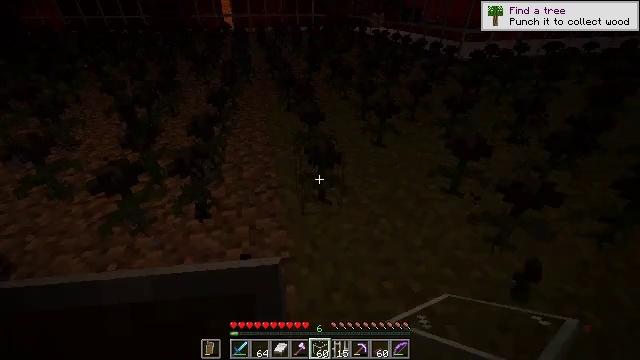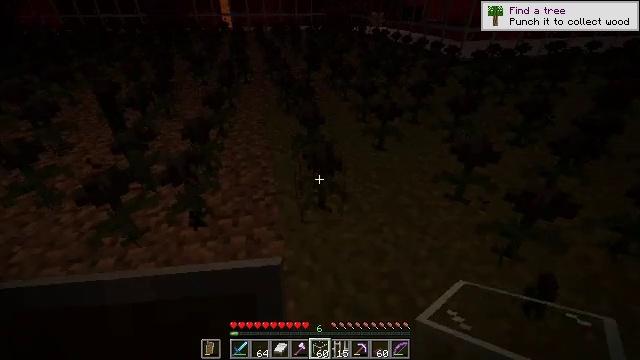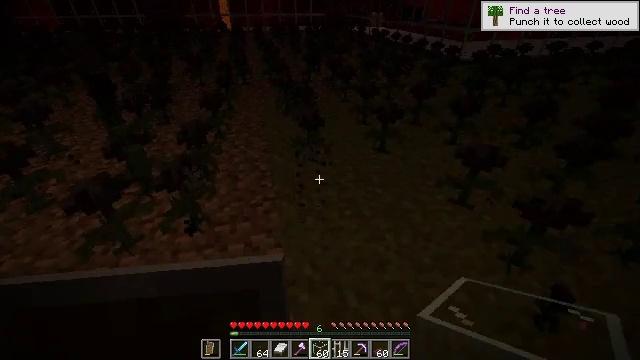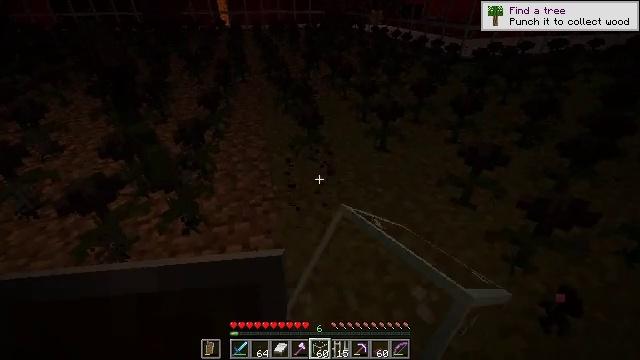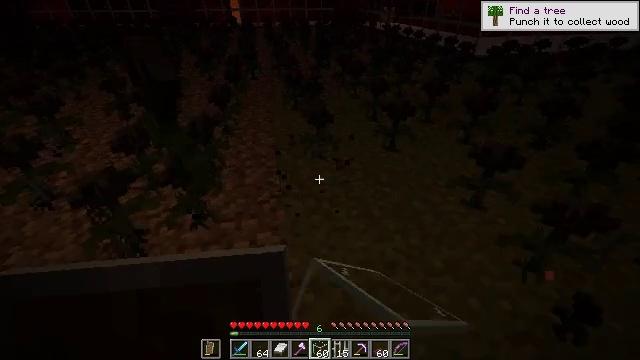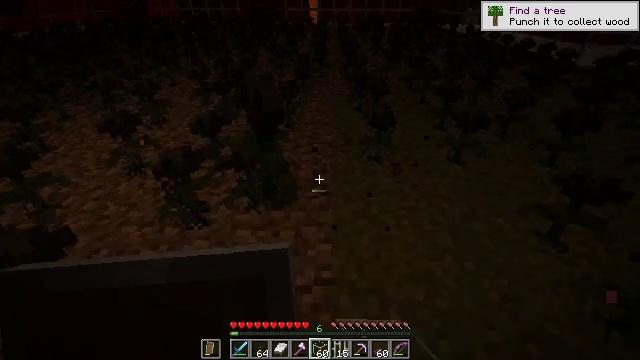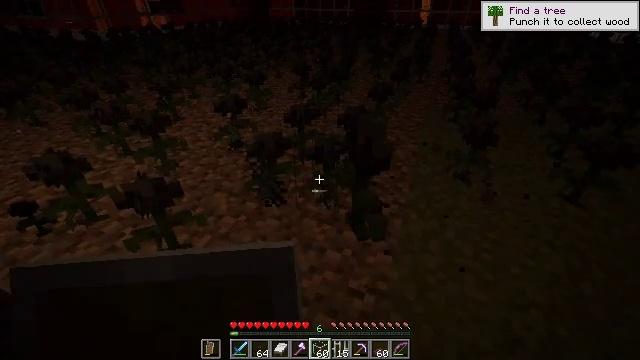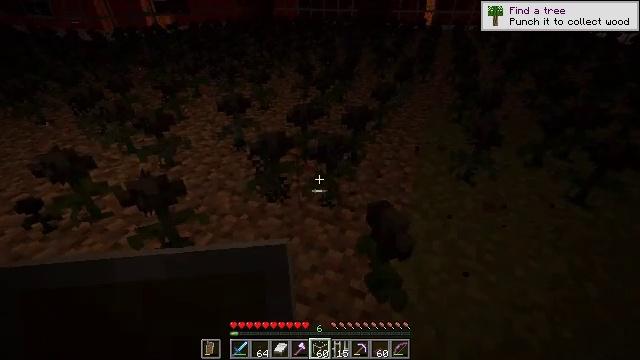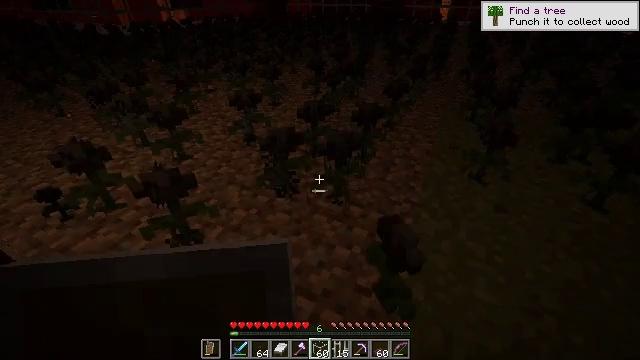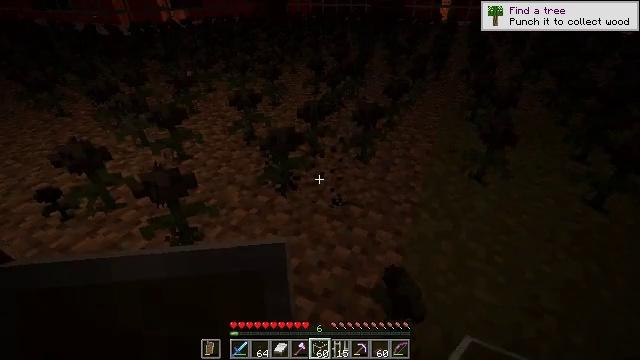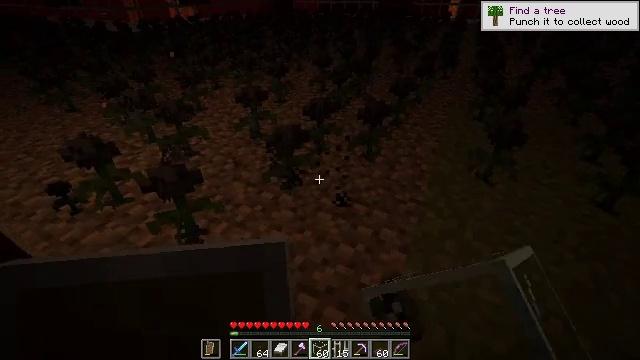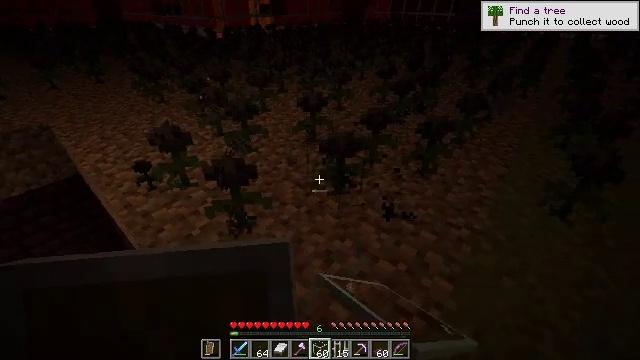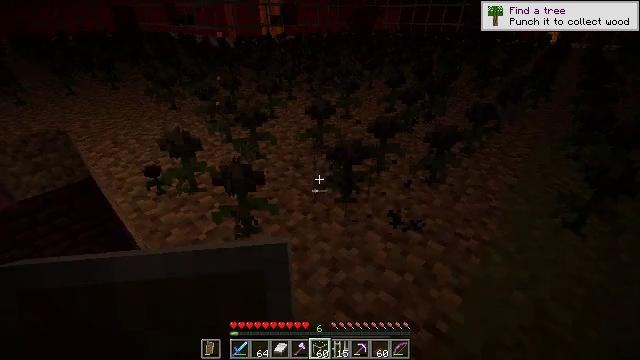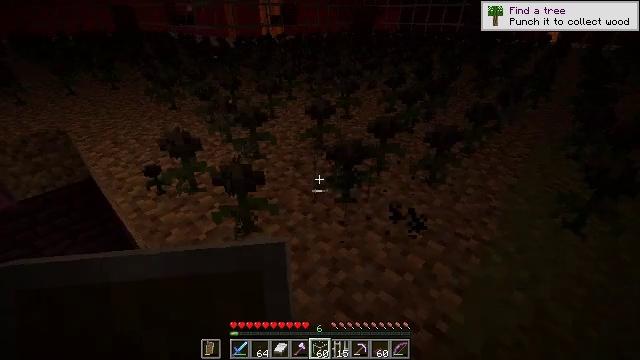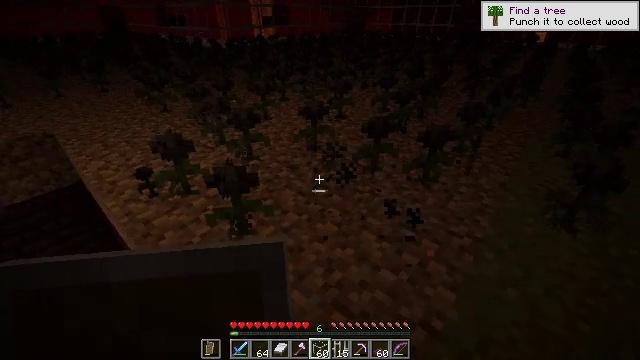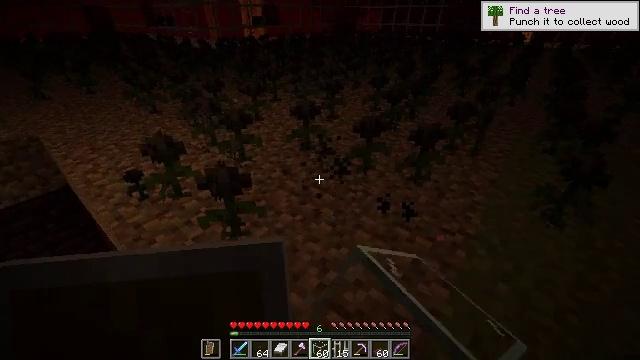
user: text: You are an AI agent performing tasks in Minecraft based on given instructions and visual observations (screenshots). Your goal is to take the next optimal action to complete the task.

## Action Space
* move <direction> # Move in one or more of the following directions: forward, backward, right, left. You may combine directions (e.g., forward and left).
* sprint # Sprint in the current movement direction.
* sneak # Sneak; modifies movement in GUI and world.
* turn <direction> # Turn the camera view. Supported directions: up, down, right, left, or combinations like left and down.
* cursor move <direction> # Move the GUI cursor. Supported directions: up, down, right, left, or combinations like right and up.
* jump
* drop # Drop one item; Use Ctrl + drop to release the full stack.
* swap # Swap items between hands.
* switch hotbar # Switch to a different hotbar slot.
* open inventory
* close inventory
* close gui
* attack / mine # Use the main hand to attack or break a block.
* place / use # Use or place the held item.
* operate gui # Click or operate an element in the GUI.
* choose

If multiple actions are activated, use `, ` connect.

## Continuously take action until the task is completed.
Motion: motion action
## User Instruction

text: Mine the wither rose for crafting.
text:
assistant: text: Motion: no_op
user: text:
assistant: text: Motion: attack / mine
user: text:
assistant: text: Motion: attack / mine
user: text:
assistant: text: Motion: turn left, attack / mine
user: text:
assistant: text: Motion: turn left
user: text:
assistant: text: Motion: turn left
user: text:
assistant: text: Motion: no_op
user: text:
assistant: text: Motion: turn left
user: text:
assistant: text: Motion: attack / mine
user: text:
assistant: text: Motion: turn left, attack / mine
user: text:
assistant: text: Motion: turn left and up
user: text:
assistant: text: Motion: turn left and up
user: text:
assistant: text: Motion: no_op
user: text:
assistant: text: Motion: turn right, attack / mine
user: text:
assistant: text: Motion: turn right
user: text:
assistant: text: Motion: no_op
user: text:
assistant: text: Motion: no_op
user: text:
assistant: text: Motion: turn left and down
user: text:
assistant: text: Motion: turn left
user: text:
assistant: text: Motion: attack / mine
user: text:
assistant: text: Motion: attack / mine
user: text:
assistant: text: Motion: no_op
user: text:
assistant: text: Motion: no_op
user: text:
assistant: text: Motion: no_op
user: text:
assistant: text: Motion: no_op
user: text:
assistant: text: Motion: no_op
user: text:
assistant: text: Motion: no_op
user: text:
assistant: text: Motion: no_op
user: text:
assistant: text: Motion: no_op
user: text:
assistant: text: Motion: no_op